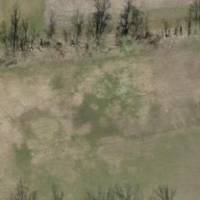
EUNIS habitat code: 52
Species observed at this site:
Turdus merula